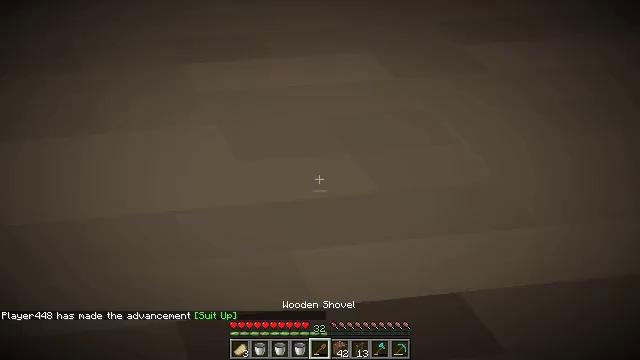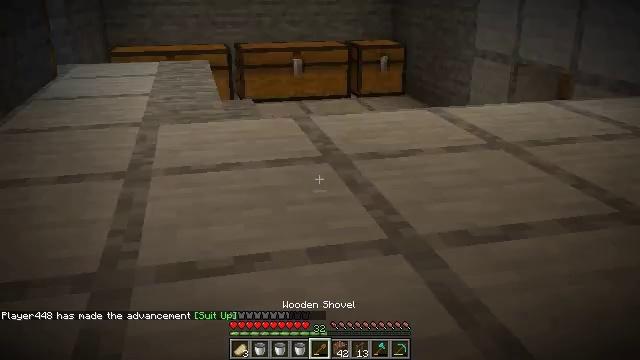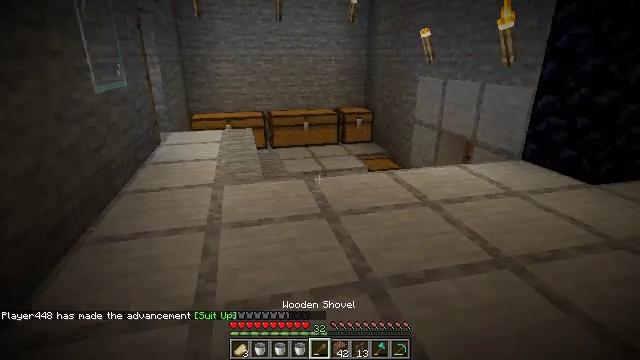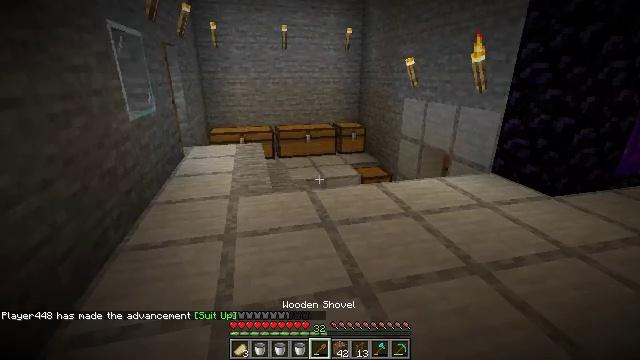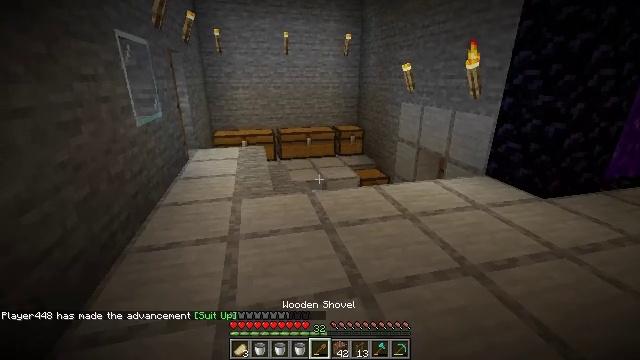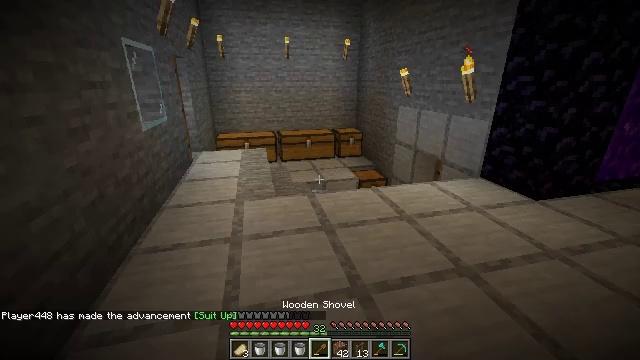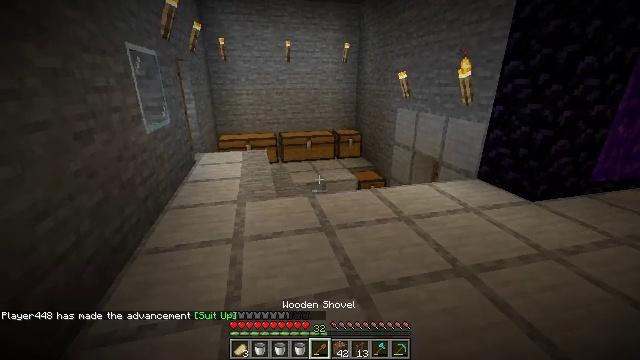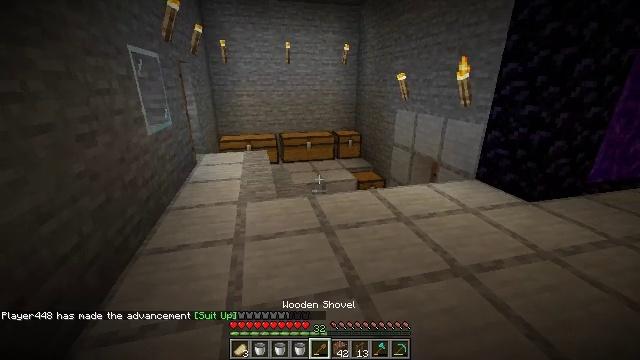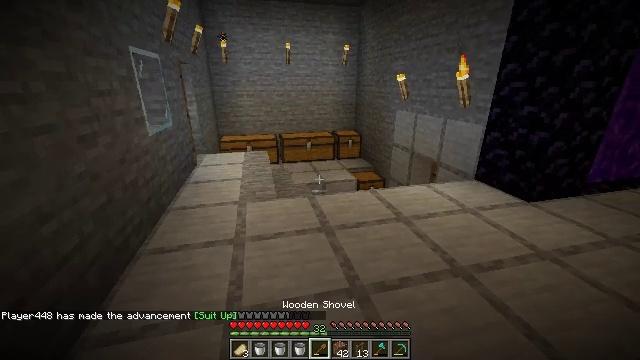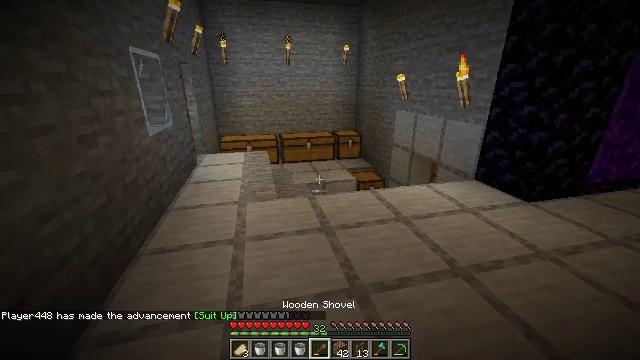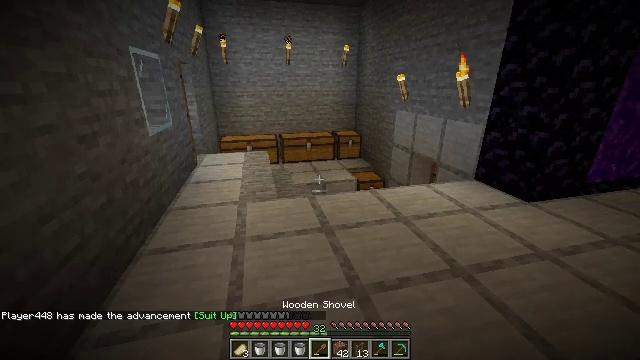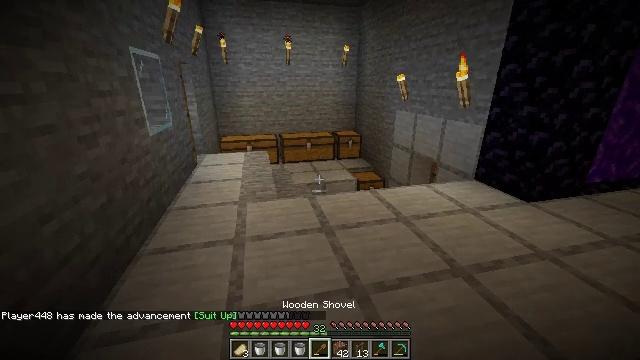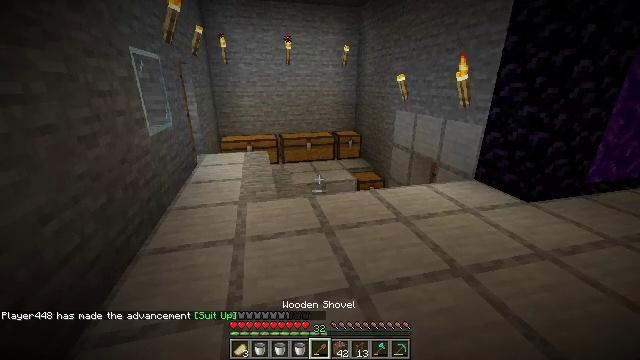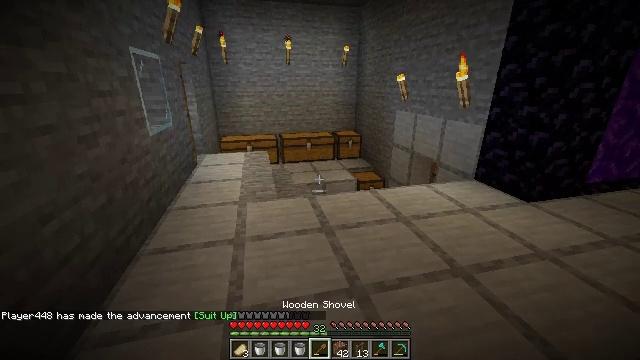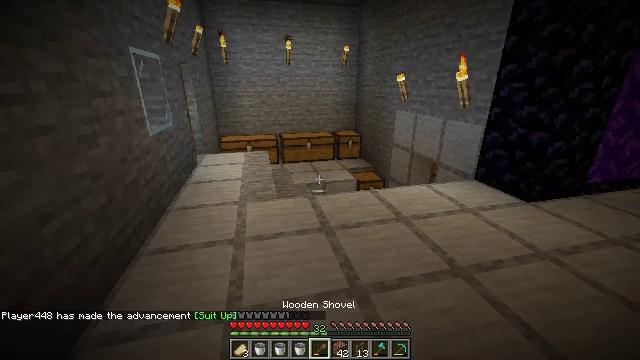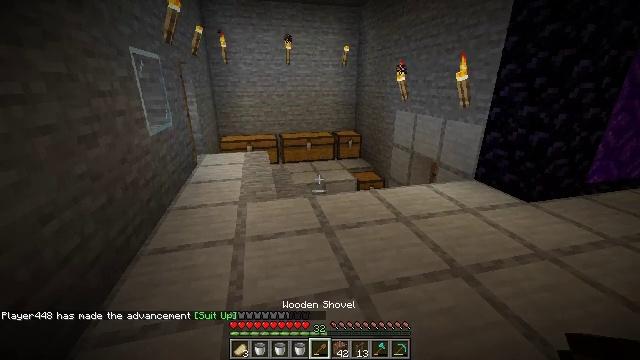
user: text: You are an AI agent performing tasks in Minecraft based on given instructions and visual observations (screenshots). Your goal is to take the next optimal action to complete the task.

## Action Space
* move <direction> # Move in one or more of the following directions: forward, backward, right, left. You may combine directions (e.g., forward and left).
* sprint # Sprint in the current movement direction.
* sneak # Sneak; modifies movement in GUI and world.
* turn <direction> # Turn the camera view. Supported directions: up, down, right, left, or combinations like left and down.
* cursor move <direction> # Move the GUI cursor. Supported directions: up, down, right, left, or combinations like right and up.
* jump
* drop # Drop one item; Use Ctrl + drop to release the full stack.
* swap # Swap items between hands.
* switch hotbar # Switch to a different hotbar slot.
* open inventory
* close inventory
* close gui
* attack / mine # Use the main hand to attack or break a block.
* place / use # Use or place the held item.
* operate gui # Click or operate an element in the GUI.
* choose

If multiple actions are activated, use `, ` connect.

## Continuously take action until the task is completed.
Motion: motion action
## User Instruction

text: Harvest potatoes.
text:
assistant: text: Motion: no_op
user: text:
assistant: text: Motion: no_op
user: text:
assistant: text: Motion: no_op
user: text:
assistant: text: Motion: no_op
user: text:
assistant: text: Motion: no_op
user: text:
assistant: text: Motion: no_op
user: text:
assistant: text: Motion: no_op
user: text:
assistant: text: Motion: no_op
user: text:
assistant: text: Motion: no_op
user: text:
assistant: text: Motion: no_op
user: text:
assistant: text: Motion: no_op
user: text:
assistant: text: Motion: no_op
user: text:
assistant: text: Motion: no_op
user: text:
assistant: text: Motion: no_op
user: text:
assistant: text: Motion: no_op
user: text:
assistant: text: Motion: no_op
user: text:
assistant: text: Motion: no_op
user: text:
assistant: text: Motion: no_op
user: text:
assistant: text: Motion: no_op
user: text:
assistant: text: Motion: no_op
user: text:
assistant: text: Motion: no_op
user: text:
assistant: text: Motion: no_op
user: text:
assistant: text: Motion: no_op
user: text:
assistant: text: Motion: no_op
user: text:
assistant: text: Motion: no_op
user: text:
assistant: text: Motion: no_op
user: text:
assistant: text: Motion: no_op
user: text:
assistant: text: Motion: no_op
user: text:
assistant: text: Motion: no_op
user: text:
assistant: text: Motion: no_op